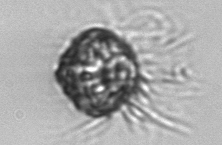
Label: Strombidium_morphotype1